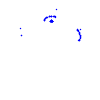
Particle: kaon